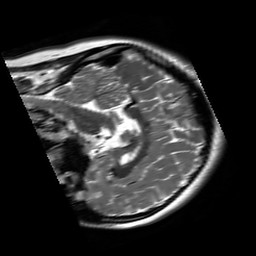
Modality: T2w
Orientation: sagittal
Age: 26
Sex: female
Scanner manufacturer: siemens
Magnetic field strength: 3 T
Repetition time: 8.53 s
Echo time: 0.091 s